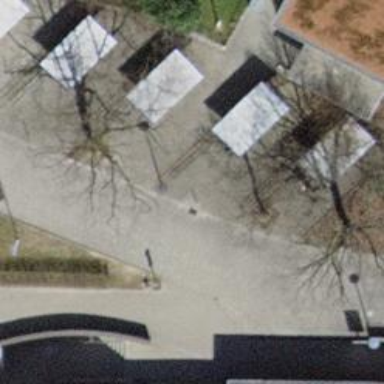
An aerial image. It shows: Bicycle parking area.